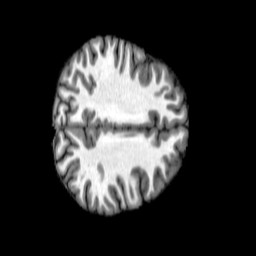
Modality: T1w
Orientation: axial
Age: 22
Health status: healthy
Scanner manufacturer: philips
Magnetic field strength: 3 T
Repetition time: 0.007808 s
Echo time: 0.003593 s